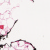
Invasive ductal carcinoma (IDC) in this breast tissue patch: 0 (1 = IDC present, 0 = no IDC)